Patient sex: M
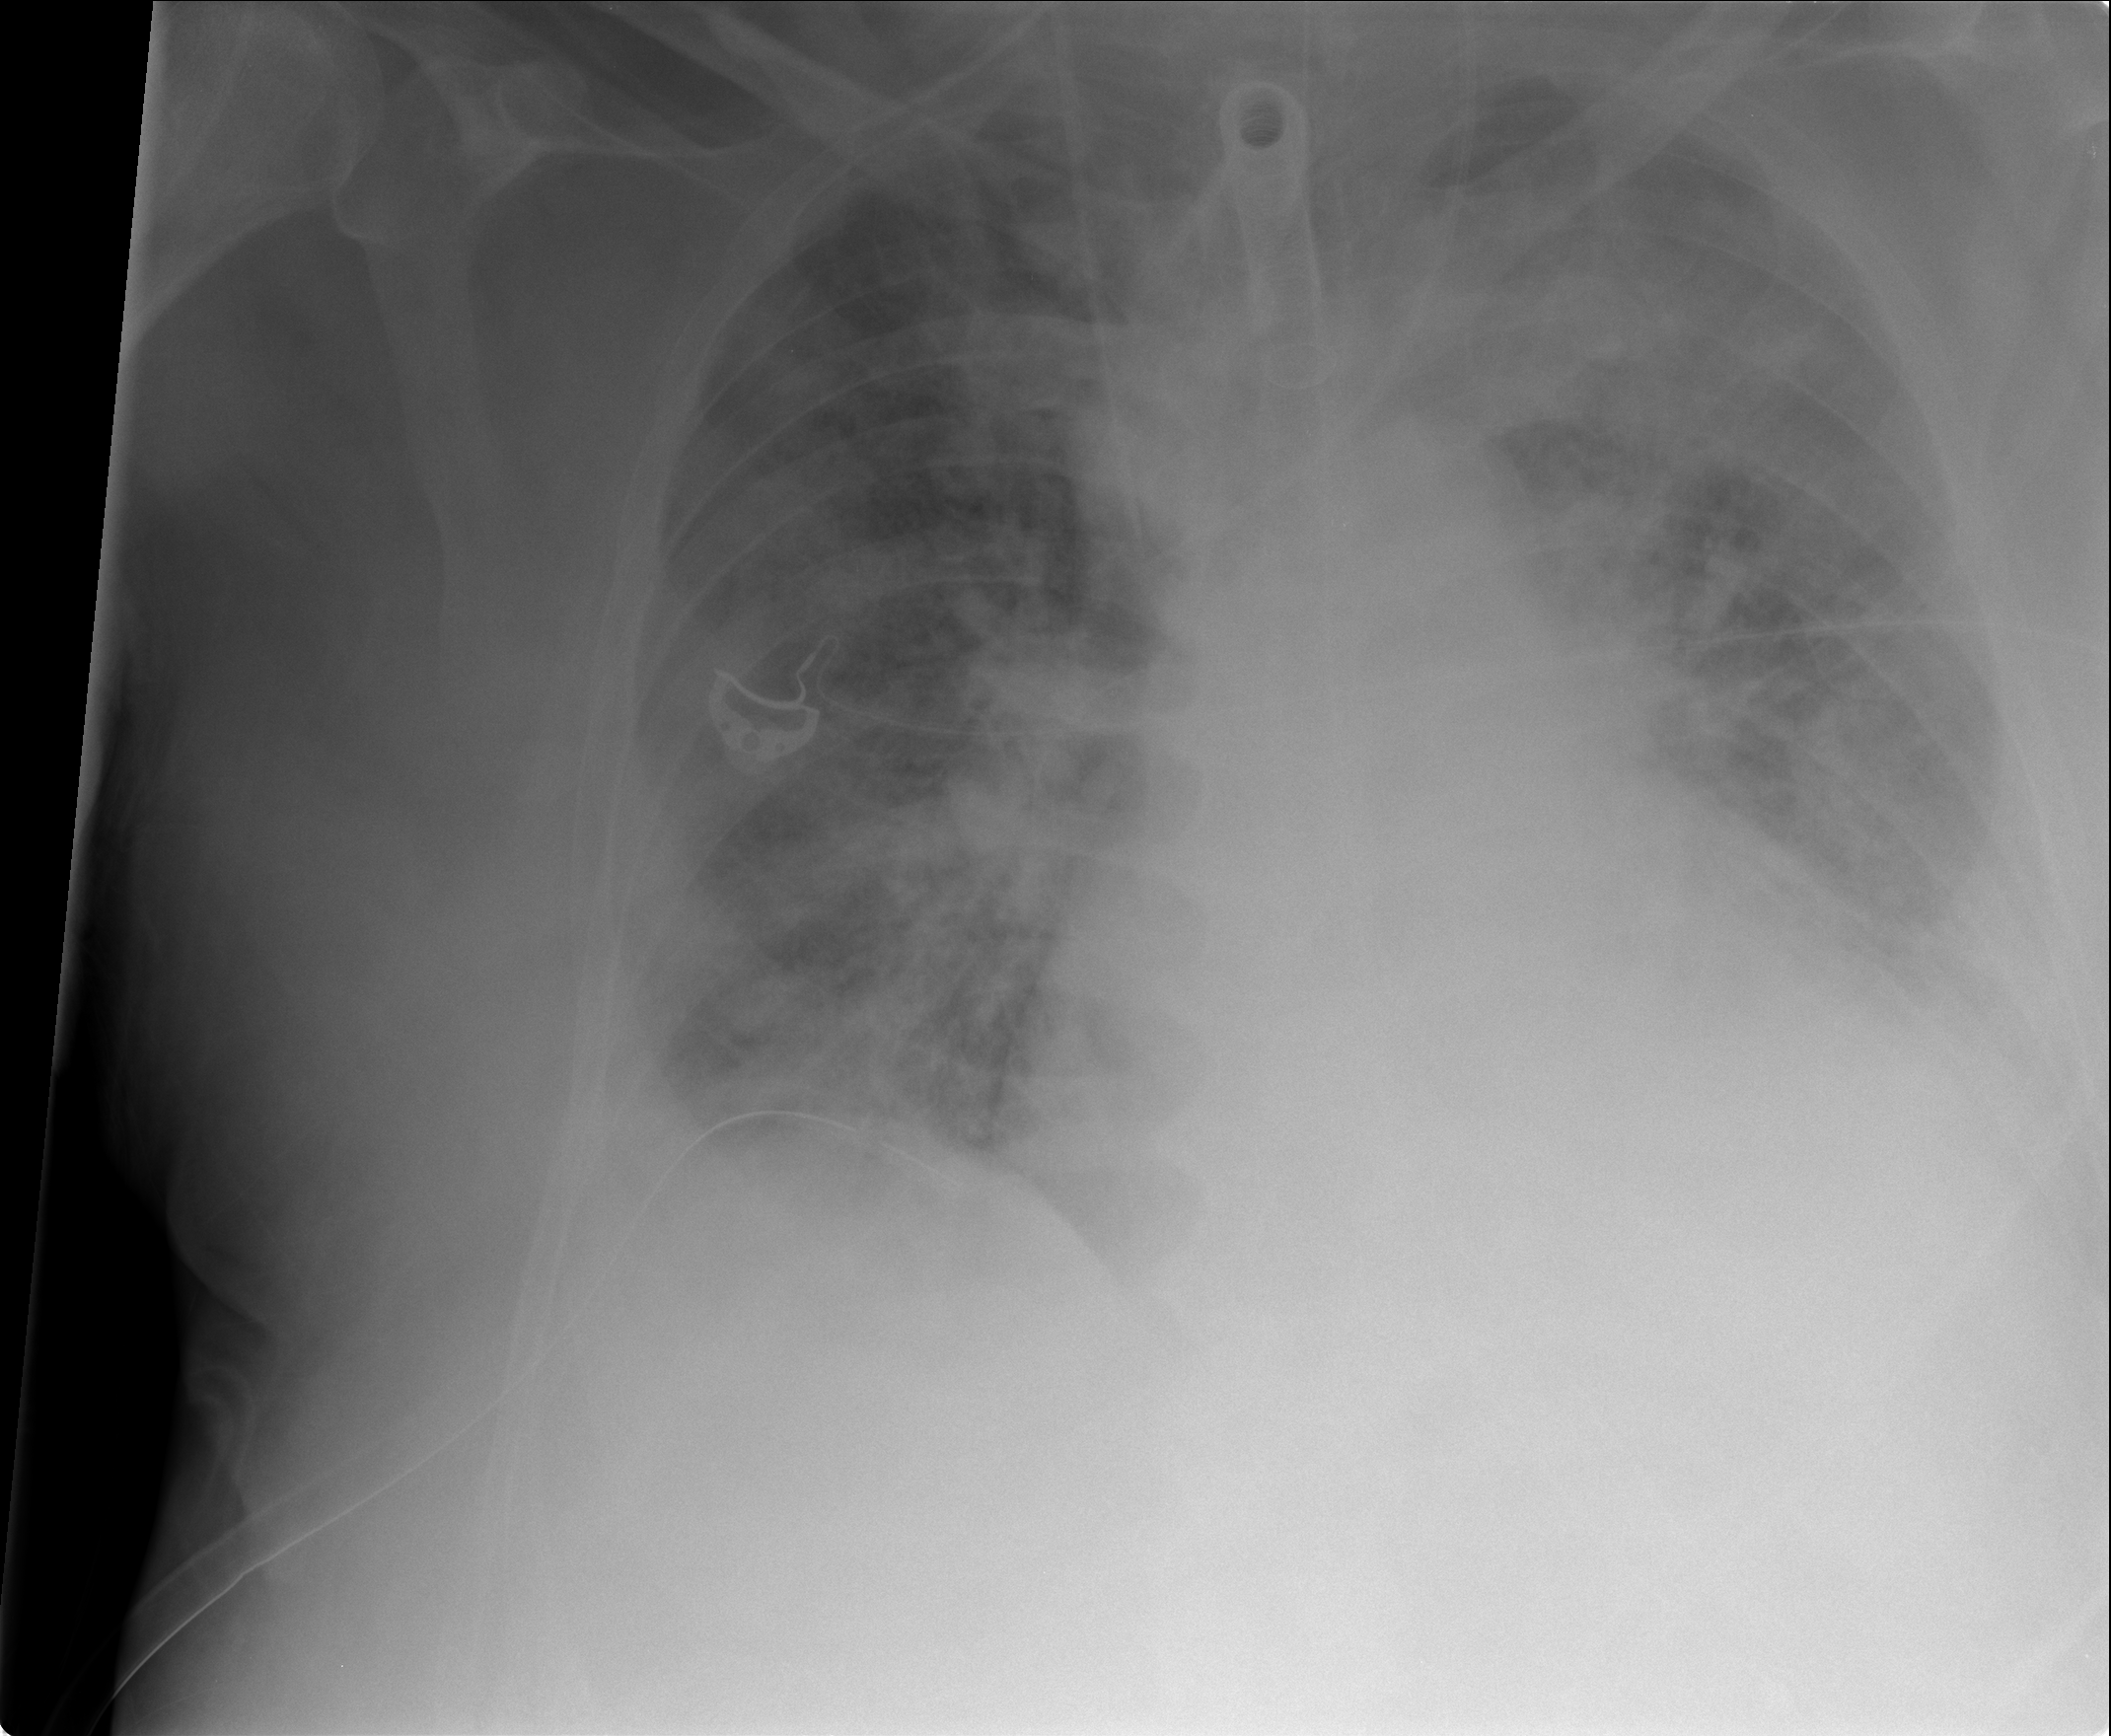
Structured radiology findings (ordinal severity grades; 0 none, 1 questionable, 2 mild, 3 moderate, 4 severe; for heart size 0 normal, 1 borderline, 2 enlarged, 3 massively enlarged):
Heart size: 2
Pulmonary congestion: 3
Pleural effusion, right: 2
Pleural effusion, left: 2
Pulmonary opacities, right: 3
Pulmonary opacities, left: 3
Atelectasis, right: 2
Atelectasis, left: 2